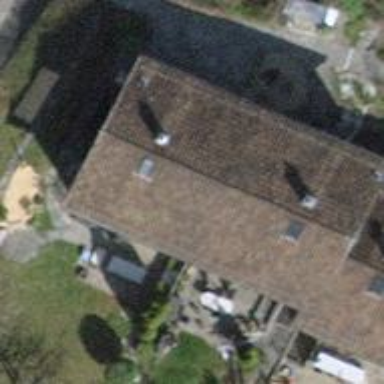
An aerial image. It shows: Simple house.